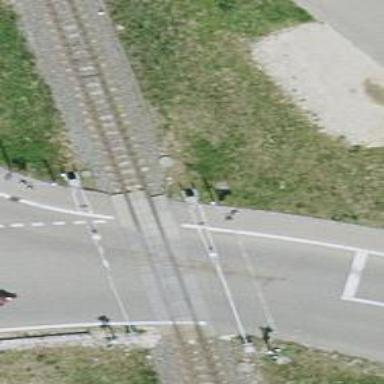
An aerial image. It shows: Crossing for the railway.